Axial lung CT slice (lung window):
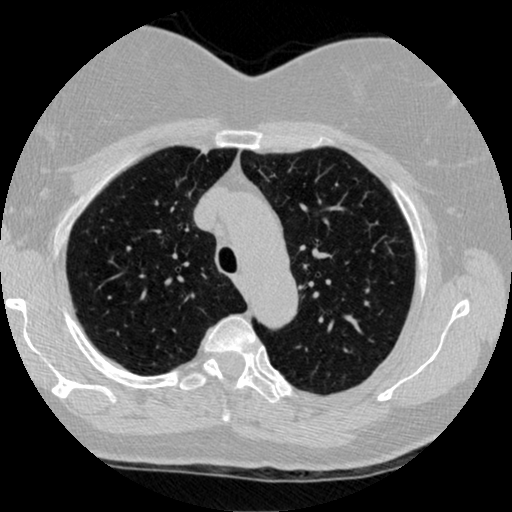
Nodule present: no